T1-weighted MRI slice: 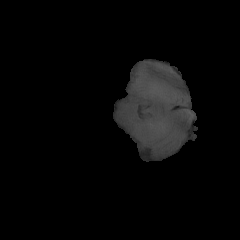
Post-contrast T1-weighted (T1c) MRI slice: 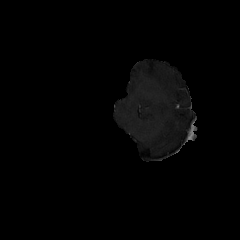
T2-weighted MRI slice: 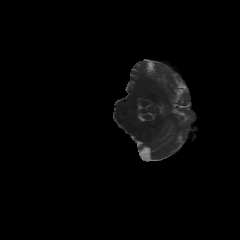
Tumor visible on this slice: no